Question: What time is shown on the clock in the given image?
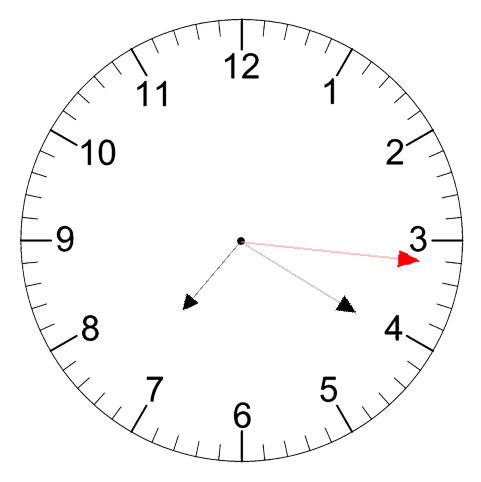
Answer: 07:20:16